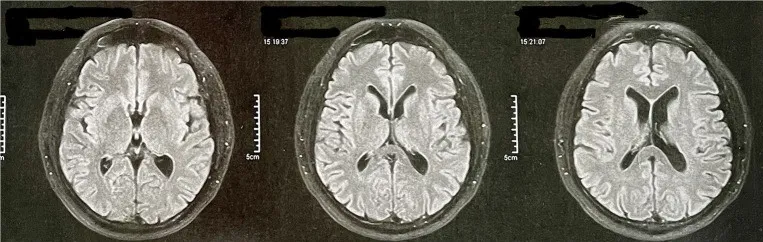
Patient's magnetic resonance angiography data. The magnetic resonance images are restricted to the T2 FLAIR sequence and only axial because they are derived from an angiographic resonance.
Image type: radiology (mri)